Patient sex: F
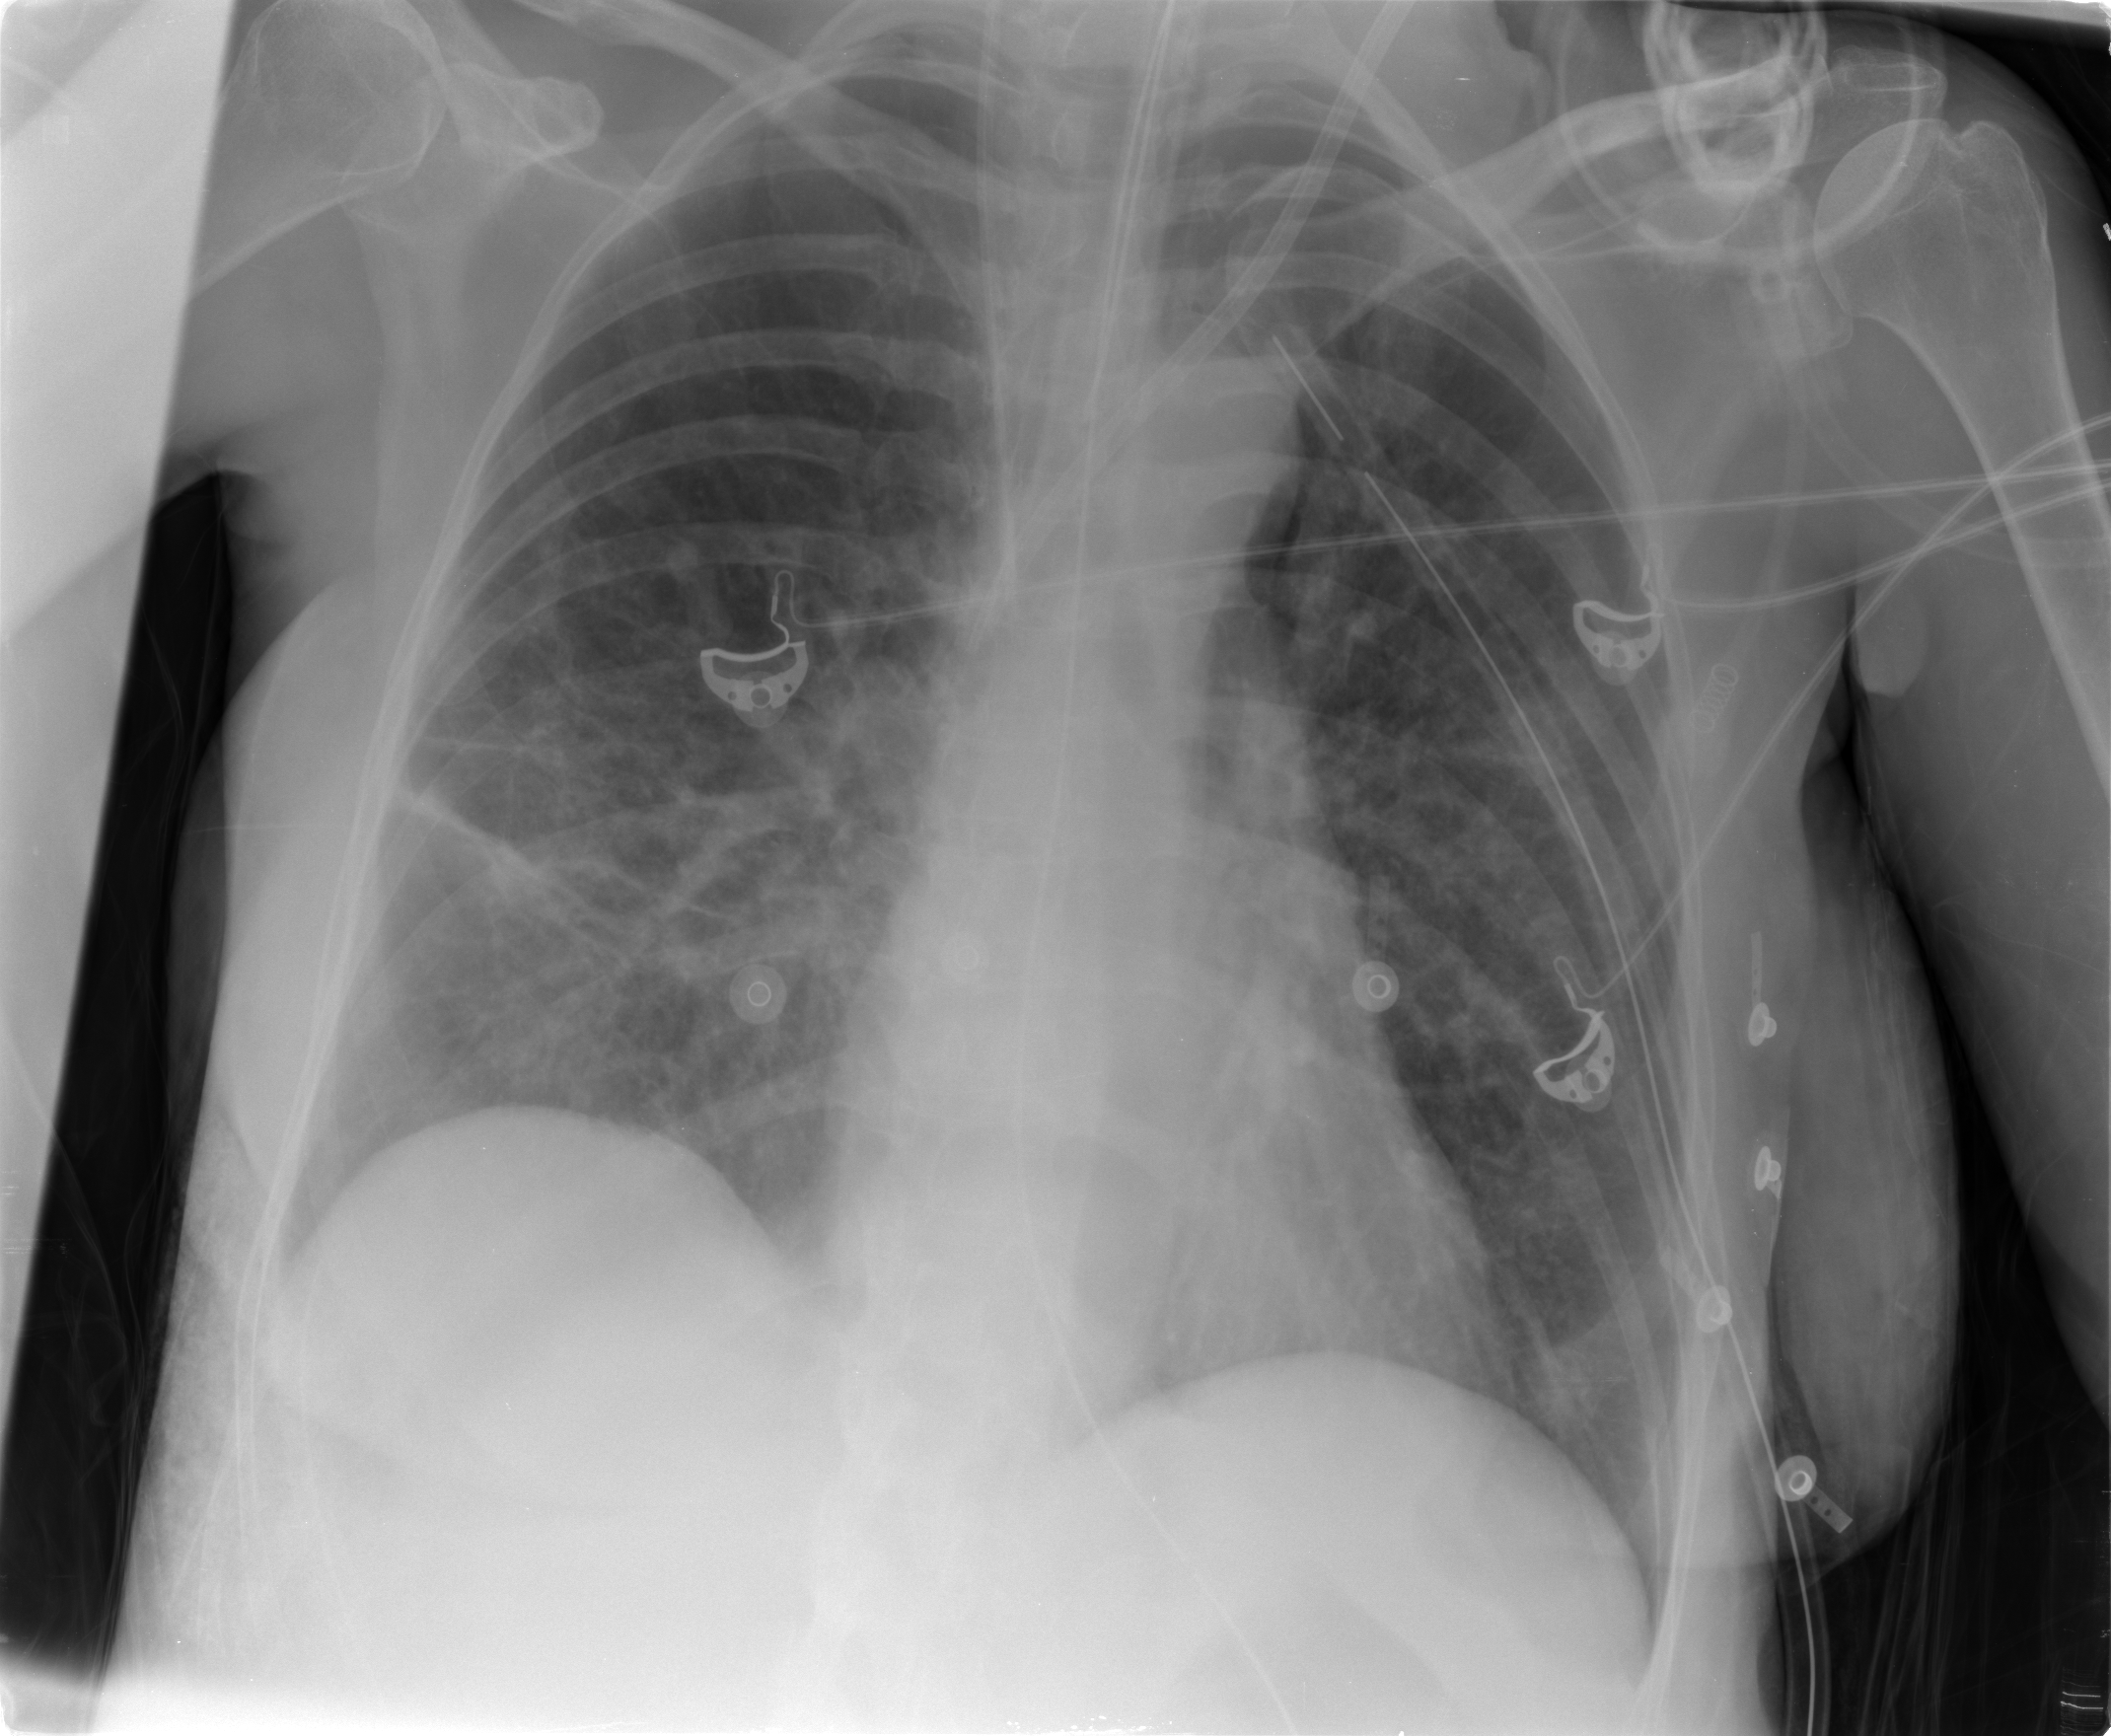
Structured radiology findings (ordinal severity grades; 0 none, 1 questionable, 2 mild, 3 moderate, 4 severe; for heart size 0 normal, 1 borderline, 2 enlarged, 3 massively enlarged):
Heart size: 0
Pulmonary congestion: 2
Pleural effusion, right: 0
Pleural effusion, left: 0
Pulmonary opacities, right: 2
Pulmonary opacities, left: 0
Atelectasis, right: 2
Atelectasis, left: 2